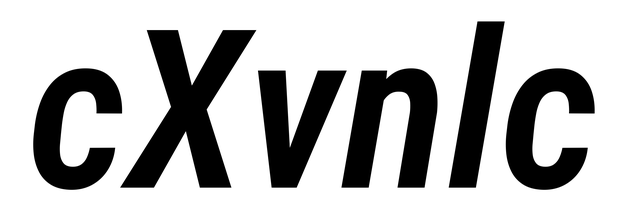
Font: Roboto-Italic_Condensed_SemiBold_Italic